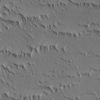
Label: not_dusty